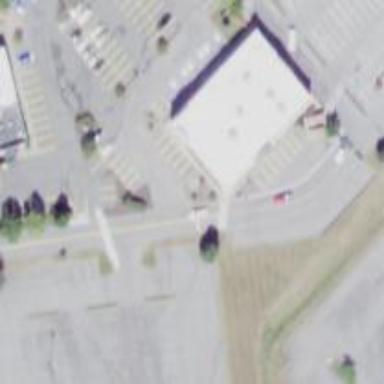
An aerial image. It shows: Retail building.